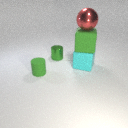
large red metal sphere above large cyan rubber cube